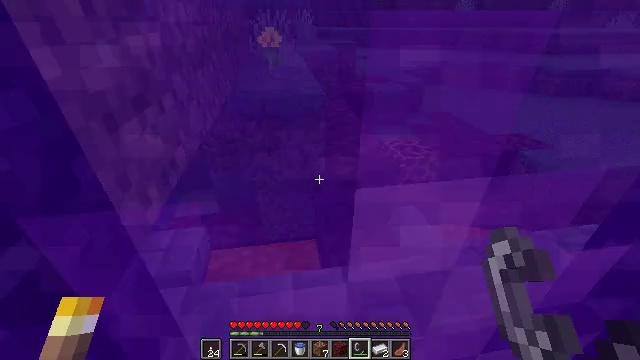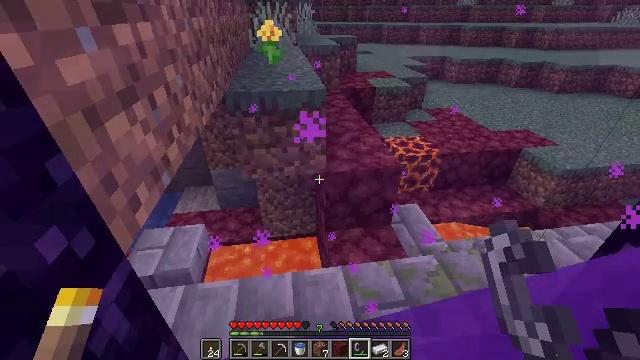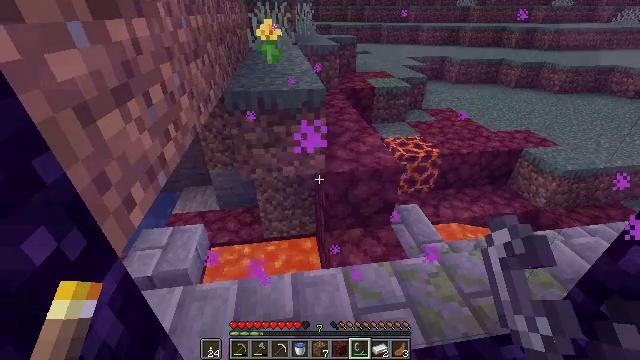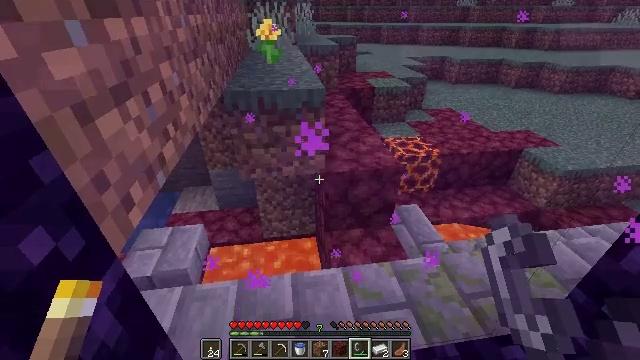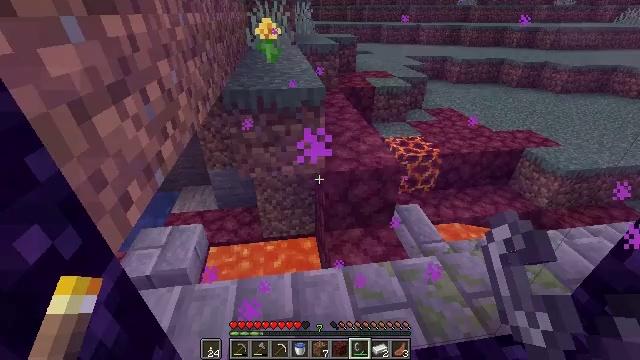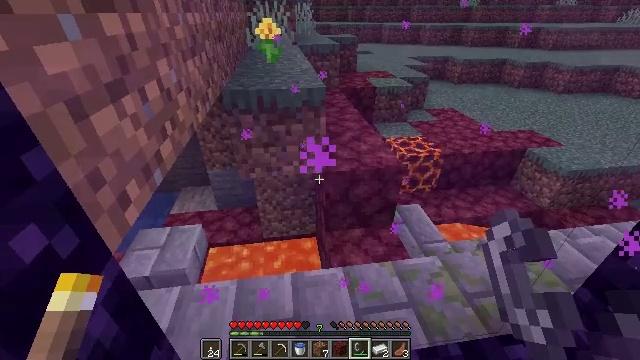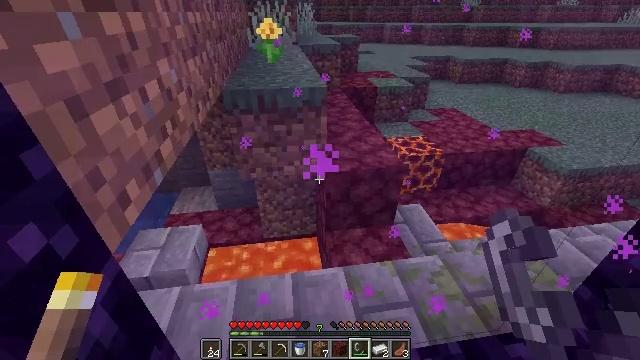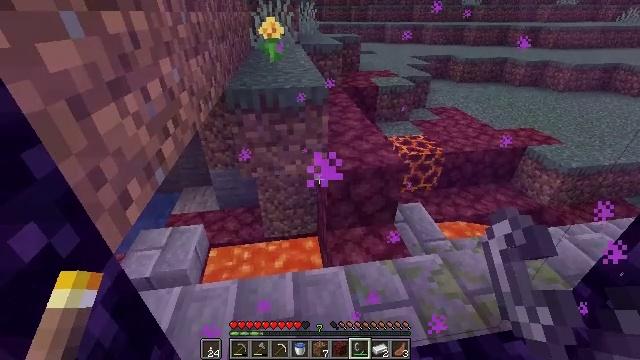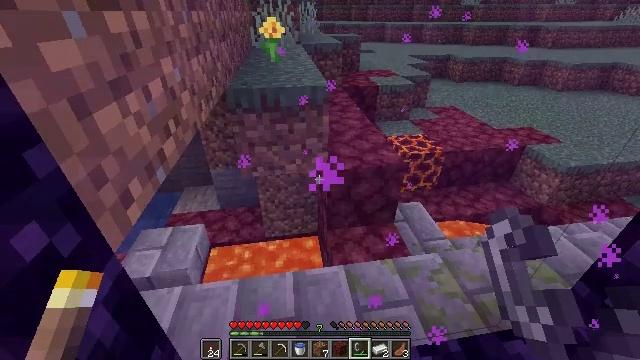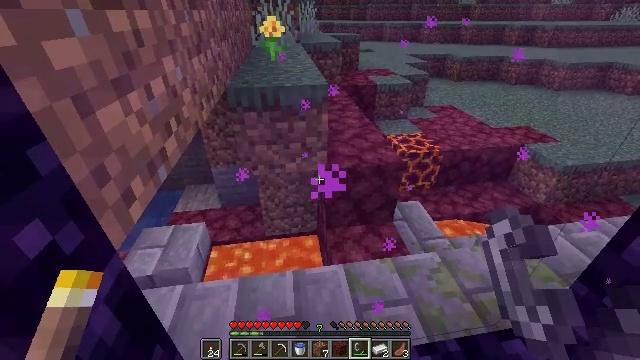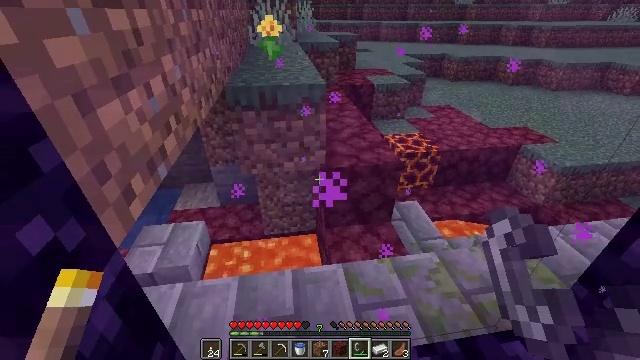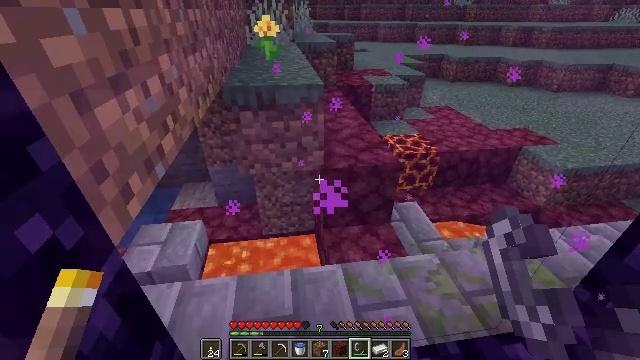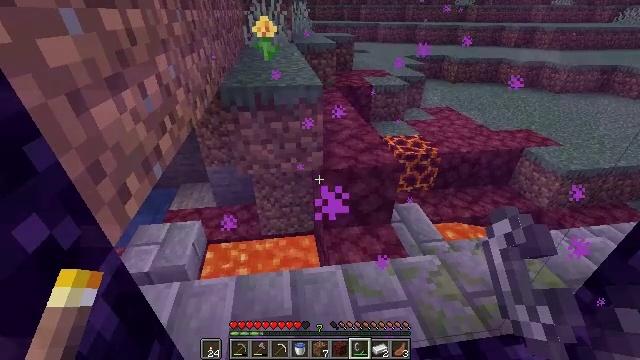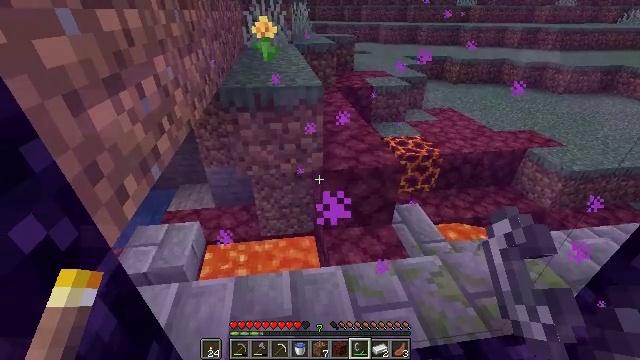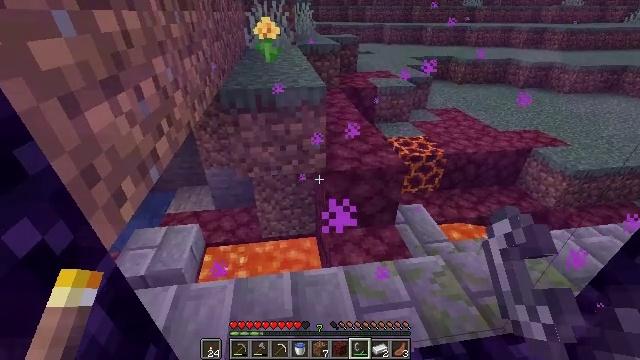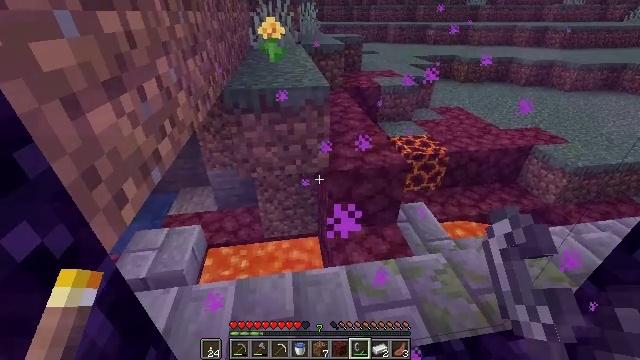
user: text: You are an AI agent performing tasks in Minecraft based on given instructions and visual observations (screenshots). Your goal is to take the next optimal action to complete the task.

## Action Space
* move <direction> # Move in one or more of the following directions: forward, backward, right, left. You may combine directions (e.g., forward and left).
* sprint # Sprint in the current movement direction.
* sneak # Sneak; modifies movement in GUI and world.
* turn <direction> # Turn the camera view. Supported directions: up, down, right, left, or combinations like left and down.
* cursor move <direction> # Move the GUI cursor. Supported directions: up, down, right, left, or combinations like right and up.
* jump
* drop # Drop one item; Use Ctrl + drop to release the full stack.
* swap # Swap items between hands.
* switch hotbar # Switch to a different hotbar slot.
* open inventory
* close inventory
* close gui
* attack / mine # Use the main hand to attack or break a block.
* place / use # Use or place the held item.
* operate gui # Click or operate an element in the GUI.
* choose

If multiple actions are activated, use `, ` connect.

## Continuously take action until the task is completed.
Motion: motion action
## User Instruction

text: Mine the crimson stem in the Nether.
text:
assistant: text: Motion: no_op
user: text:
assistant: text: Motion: no_op
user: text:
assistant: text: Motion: no_op
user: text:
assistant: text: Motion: no_op
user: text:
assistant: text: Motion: no_op
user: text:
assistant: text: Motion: no_op
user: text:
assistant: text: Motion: no_op
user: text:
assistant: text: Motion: no_op
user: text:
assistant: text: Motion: no_op
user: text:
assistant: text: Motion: no_op
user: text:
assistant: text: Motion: no_op
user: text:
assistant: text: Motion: no_op
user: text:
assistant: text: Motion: no_op
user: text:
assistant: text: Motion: no_op
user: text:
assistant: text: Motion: no_op
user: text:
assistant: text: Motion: no_op
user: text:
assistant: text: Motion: no_op
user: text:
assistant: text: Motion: no_op
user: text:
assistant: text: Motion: no_op
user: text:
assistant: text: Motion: no_op
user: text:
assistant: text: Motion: no_op
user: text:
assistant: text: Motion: no_op
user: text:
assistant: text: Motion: no_op
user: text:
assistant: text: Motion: no_op
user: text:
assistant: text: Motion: no_op
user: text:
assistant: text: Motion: no_op
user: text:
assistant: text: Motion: no_op
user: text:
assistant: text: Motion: no_op
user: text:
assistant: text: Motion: no_op
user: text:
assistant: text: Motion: no_op